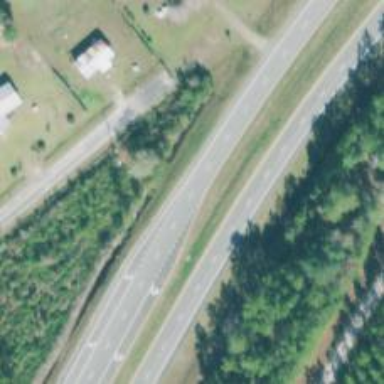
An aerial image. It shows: Asphalt trunk highway which is also expressway.